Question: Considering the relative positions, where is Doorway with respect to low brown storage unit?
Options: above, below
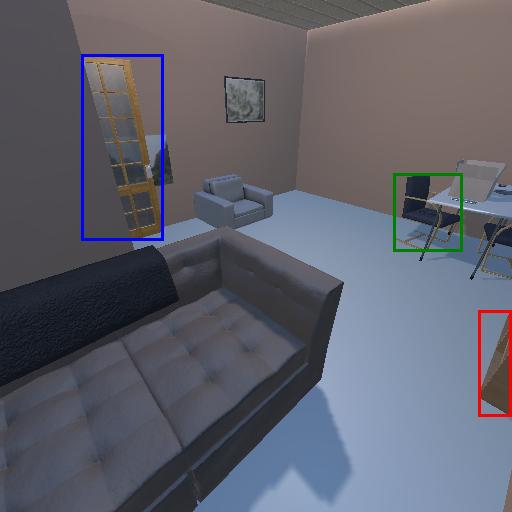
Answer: above